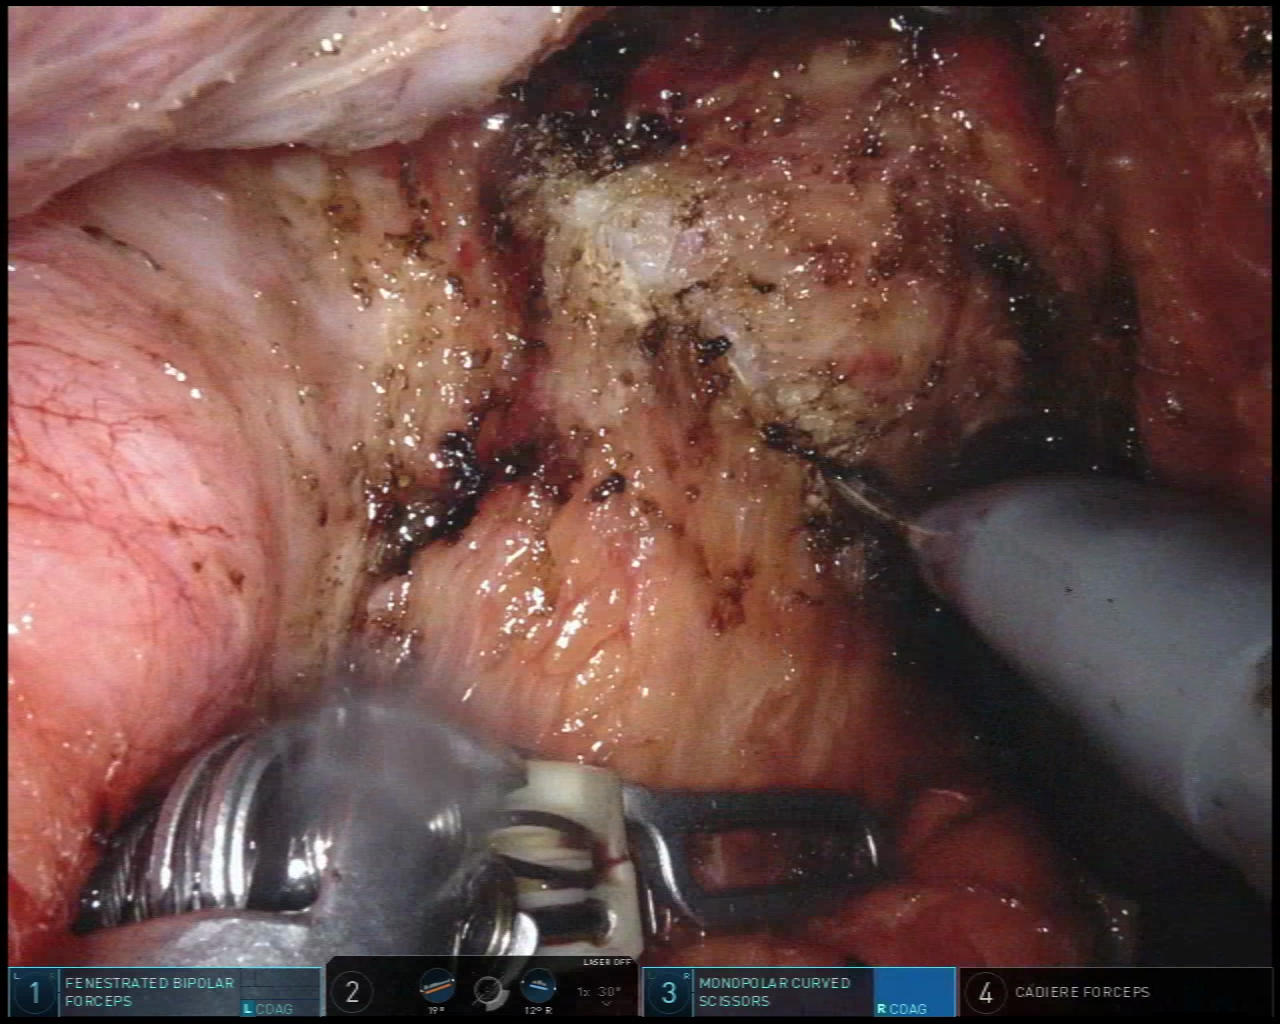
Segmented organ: vesicular_glands
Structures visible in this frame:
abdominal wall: no
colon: no
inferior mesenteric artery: no
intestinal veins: no
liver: no
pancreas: no
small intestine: no
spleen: no
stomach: no
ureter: no
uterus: no
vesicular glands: yes